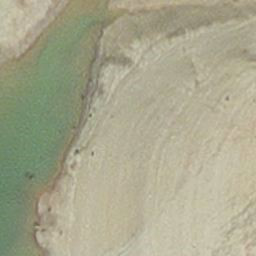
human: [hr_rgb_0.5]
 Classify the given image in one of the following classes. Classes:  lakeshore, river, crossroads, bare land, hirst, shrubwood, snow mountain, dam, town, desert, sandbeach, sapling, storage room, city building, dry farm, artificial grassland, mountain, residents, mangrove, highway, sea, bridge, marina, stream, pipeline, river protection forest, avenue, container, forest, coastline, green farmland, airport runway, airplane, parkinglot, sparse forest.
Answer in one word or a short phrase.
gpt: hirst